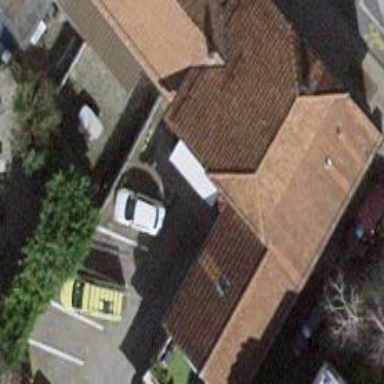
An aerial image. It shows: Driveway tunnel that serves as building passage.